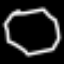
Label: octagon